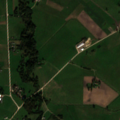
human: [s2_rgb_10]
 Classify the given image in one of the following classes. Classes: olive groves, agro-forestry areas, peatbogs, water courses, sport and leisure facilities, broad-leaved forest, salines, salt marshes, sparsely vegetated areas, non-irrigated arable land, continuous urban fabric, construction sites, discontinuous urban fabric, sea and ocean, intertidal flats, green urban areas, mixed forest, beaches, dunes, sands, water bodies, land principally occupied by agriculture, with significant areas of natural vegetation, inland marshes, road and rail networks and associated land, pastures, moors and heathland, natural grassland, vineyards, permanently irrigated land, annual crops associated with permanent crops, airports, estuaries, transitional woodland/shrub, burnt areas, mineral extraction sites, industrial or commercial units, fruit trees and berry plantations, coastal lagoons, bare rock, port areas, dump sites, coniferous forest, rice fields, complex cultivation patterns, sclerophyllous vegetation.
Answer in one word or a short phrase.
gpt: non-irrigated arable land, pastures, complex cultivation patterns, land principally occupied by agriculture, with significant areas of natural vegetation, mixed forest